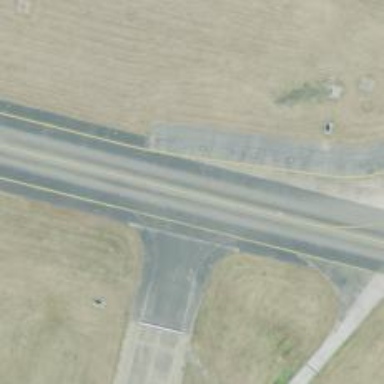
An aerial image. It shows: View of taxiway at the airport.